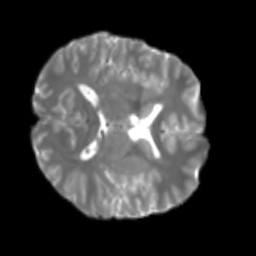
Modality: T2w
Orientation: axial
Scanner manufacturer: siemens
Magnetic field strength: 3 T
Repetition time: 4 s
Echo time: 0.0594 s